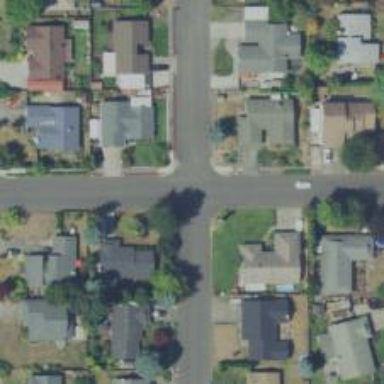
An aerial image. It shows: Residential road with sidewalk on the left side.